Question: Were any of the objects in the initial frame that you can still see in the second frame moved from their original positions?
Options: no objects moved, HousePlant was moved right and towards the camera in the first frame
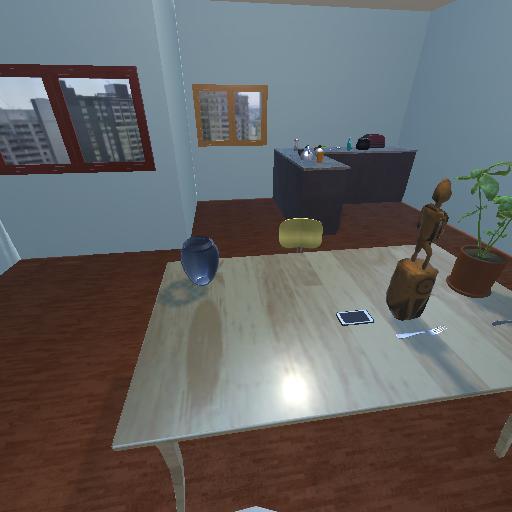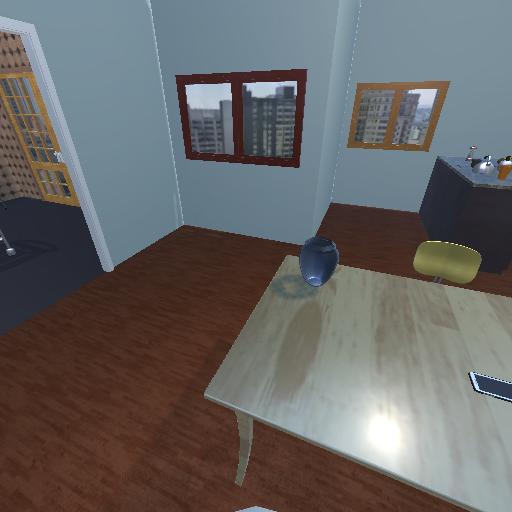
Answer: no objects moved